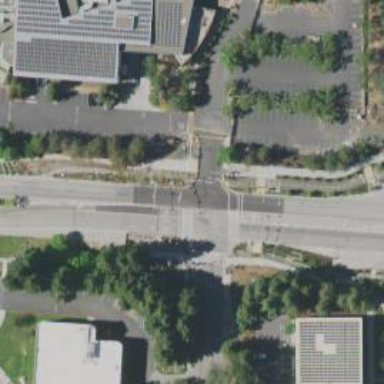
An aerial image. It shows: Crossing on the cycleway.